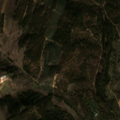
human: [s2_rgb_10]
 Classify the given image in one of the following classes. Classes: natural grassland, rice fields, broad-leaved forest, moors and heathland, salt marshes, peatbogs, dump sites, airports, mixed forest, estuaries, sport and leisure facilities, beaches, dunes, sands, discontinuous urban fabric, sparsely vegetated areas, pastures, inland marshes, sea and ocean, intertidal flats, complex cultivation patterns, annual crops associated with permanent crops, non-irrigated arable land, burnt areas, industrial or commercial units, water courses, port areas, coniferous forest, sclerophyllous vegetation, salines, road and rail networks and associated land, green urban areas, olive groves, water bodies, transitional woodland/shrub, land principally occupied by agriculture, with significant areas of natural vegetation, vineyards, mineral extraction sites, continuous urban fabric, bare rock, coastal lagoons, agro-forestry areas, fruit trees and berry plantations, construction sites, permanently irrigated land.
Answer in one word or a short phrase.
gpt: permanently irrigated land, land principally occupied by agriculture, with significant areas of natural vegetation, broad-leaved forest, transitional woodland/shrub